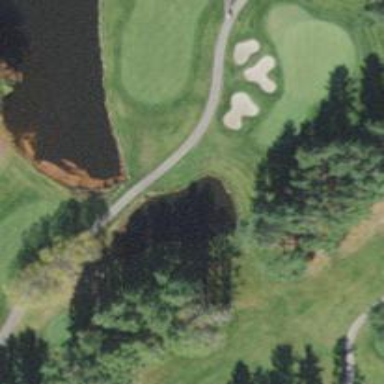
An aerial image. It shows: Golf hole.